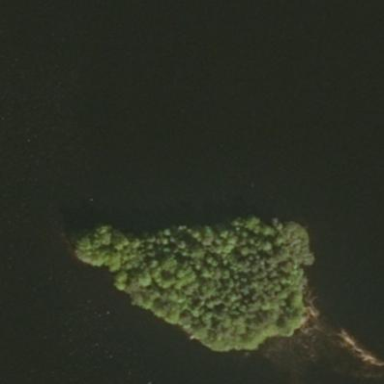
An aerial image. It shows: Image showing island.